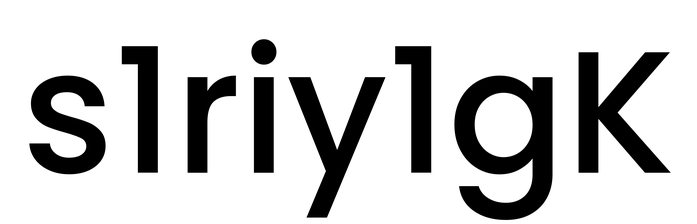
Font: Poppins-Medium